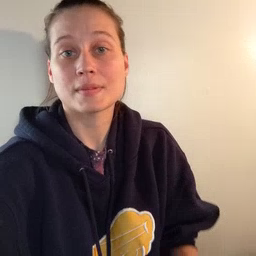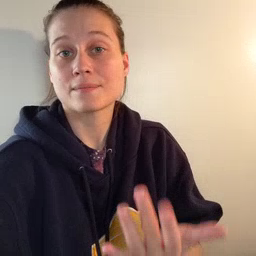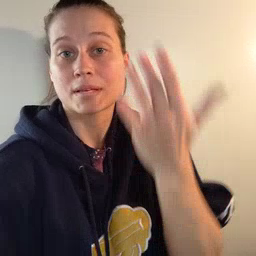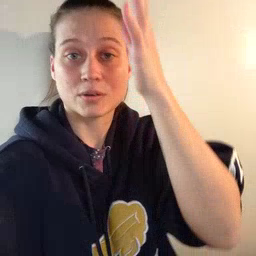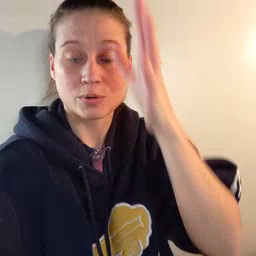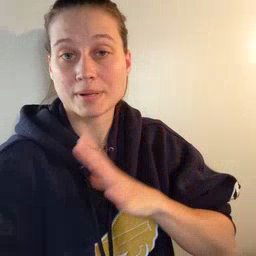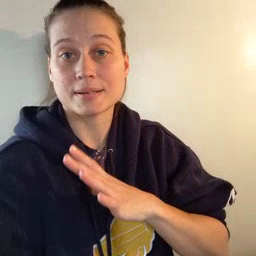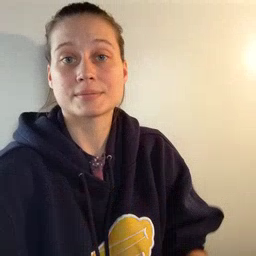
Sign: fireman